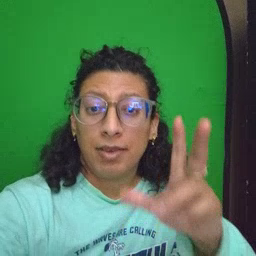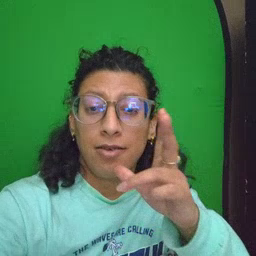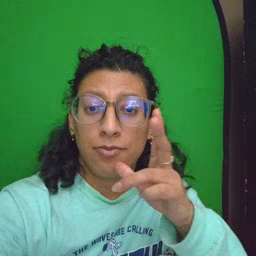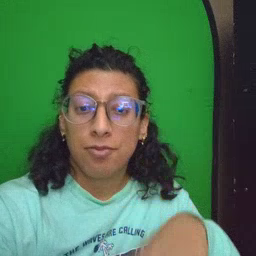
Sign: hen